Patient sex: M
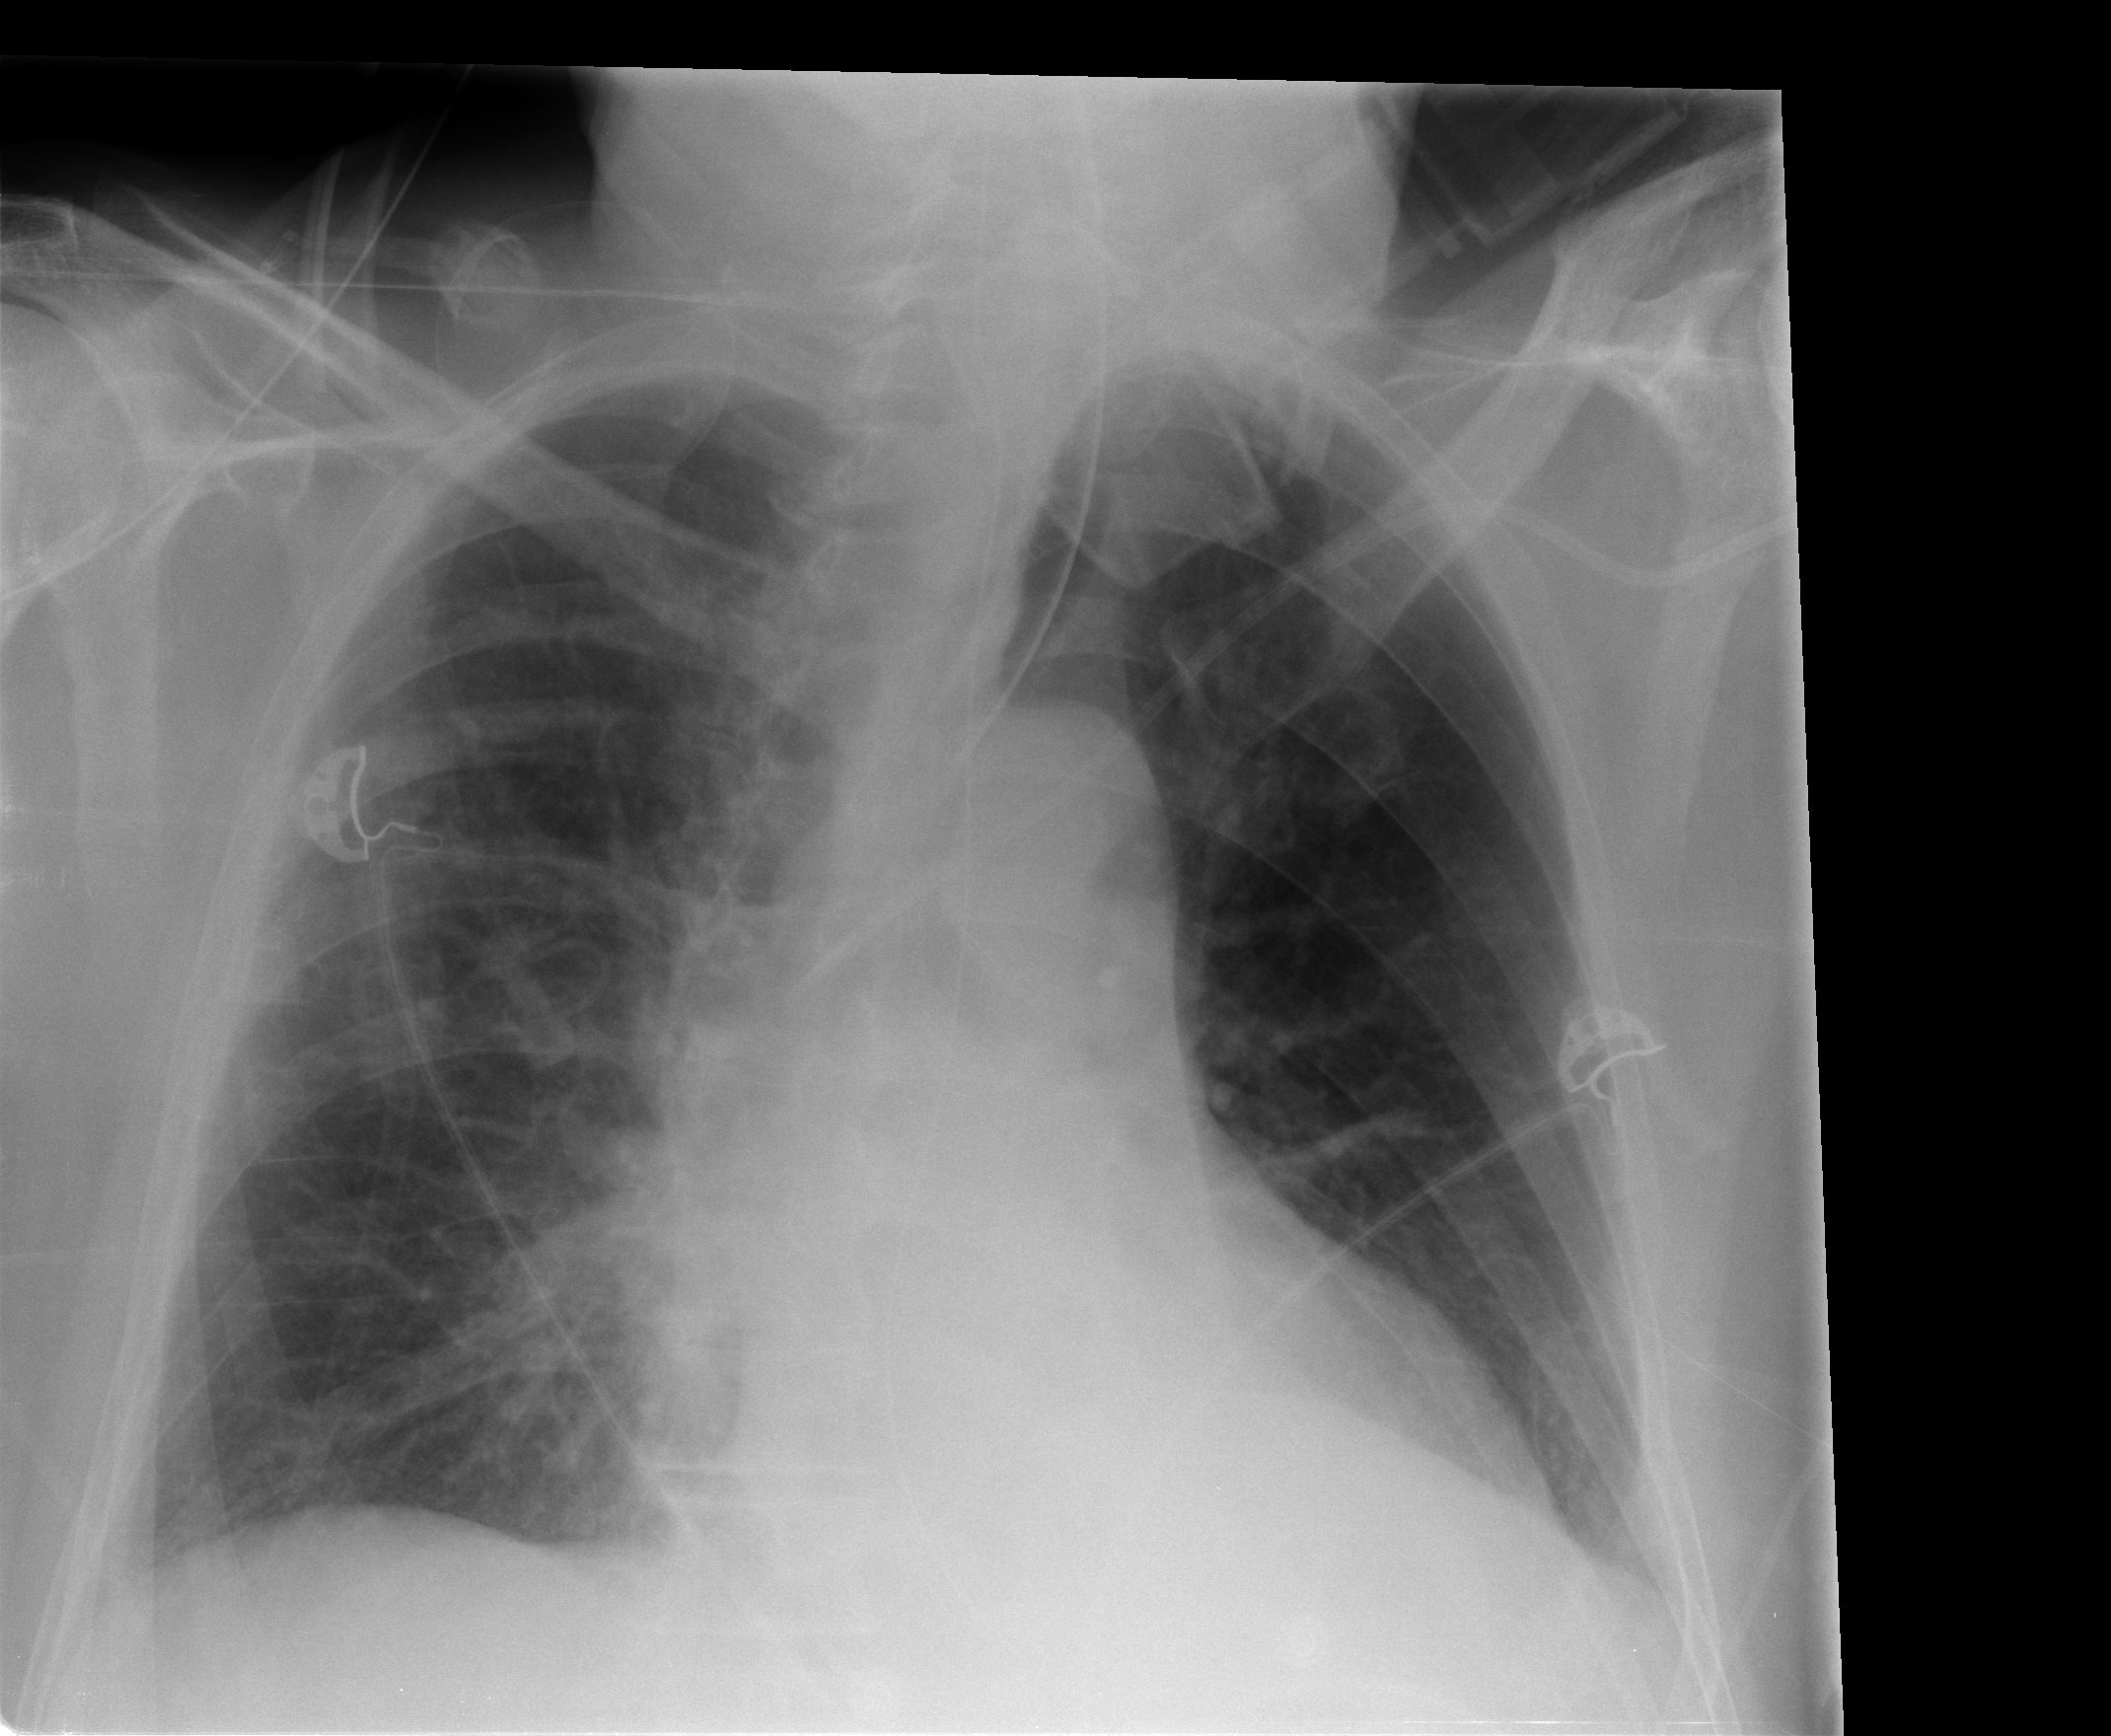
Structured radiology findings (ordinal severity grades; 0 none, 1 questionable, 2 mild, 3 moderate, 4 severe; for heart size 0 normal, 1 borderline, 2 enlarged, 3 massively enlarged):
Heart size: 0
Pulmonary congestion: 2
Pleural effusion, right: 0
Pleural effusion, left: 2
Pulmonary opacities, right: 2
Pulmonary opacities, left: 0
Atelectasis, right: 0
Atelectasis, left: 2